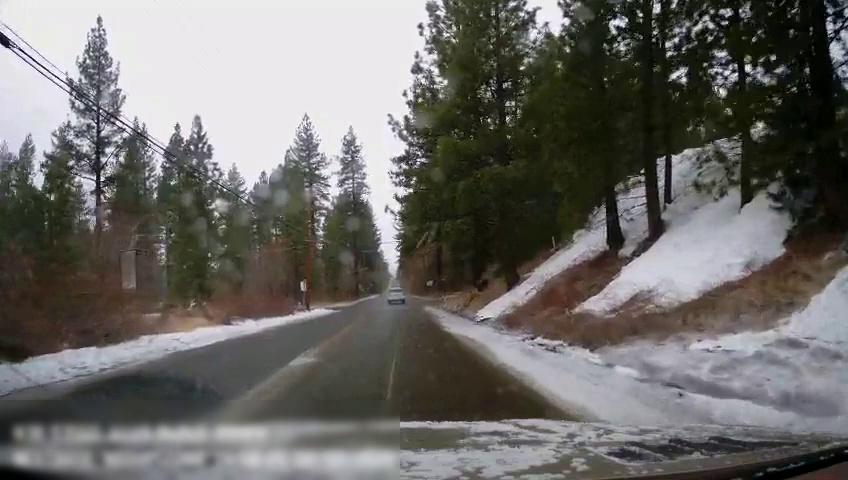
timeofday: Day
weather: Snowy
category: Vehicles | SUV
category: Drivable Space